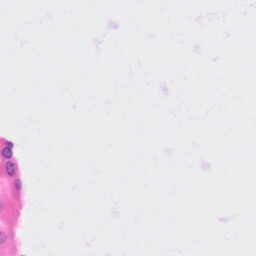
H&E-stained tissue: Kidney